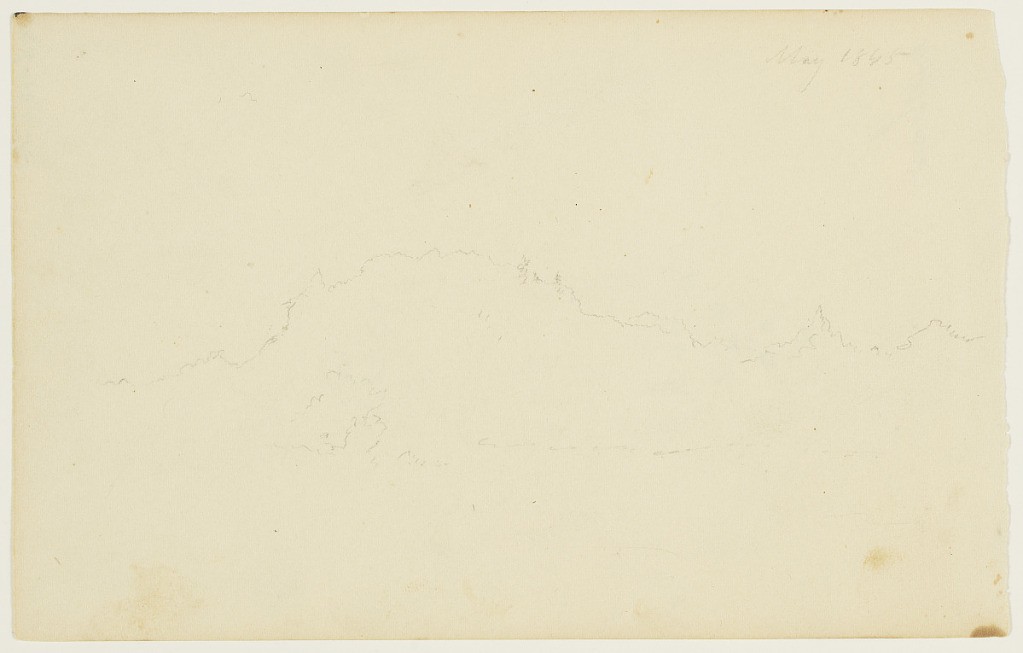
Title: Wooded Hill, Catskill, New York
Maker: Frederic Edwin Church, American, 1826–1900
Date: May 1845 and August 1844
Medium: Graphite on white wove paper; verso: graphite
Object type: drawing
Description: Landscape sketch showing a view of a wooded hill in or near Catskill, New York. In the middle distance, the rounded contour of the prominence is made rough by treetops and other vegetation. In the foreground, closer to the viewer, a group of trees or bushes are visible at center left.

Verso: Figure sketch showing a frontal view of a standing young boy, almost certainly Thomas Cole's son, Theodore. His body is turned slightly to the right as he looks toward the viewer and meets our gaze. He wears a long robe over trousers and shoes as he holds his arms behind his back.